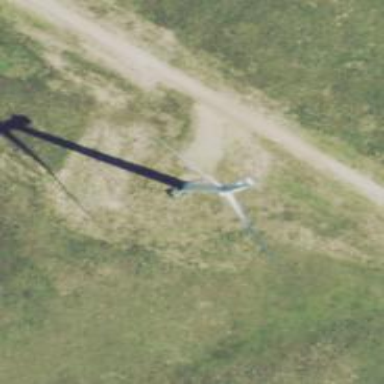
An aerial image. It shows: Wind generator with horizontal axis. The generator is wind turbine.